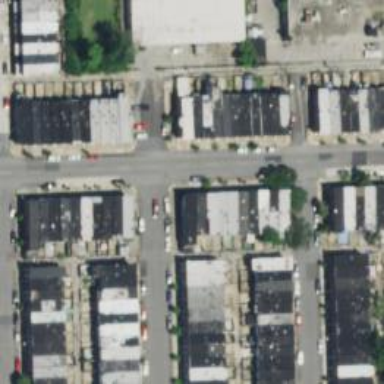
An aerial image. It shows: Alley classified as service road.